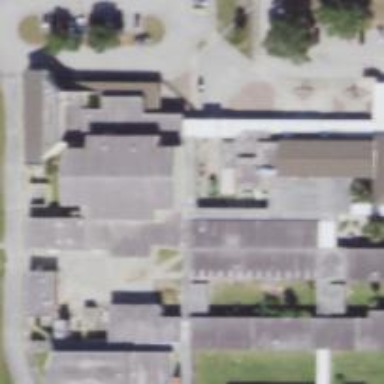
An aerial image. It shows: School.